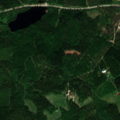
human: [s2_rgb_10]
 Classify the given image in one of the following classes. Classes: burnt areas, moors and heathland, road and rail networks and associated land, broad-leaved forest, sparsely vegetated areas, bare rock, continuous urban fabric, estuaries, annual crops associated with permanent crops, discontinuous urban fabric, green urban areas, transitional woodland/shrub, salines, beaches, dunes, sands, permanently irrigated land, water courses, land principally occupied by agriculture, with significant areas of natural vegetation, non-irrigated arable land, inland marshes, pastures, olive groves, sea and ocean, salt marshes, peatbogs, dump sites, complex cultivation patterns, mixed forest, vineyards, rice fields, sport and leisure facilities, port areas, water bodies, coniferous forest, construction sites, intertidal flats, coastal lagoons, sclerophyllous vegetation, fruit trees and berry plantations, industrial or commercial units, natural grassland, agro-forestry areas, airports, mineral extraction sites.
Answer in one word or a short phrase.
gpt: coniferous forest, mixed forest